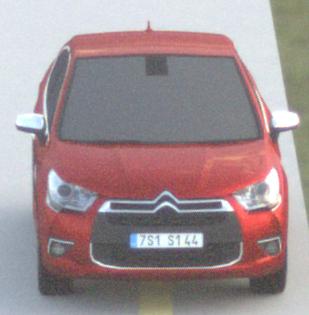
Make: Citroen
Model: DS 4 VTi 120
Detailed model: DS 4
Model produced from: 2011/05
Model produced until: 2015/01
Doors: 5
Color: red
Road condition: dry road
Daytime: sunrise or sunset
Contrast: low contrast